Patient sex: M
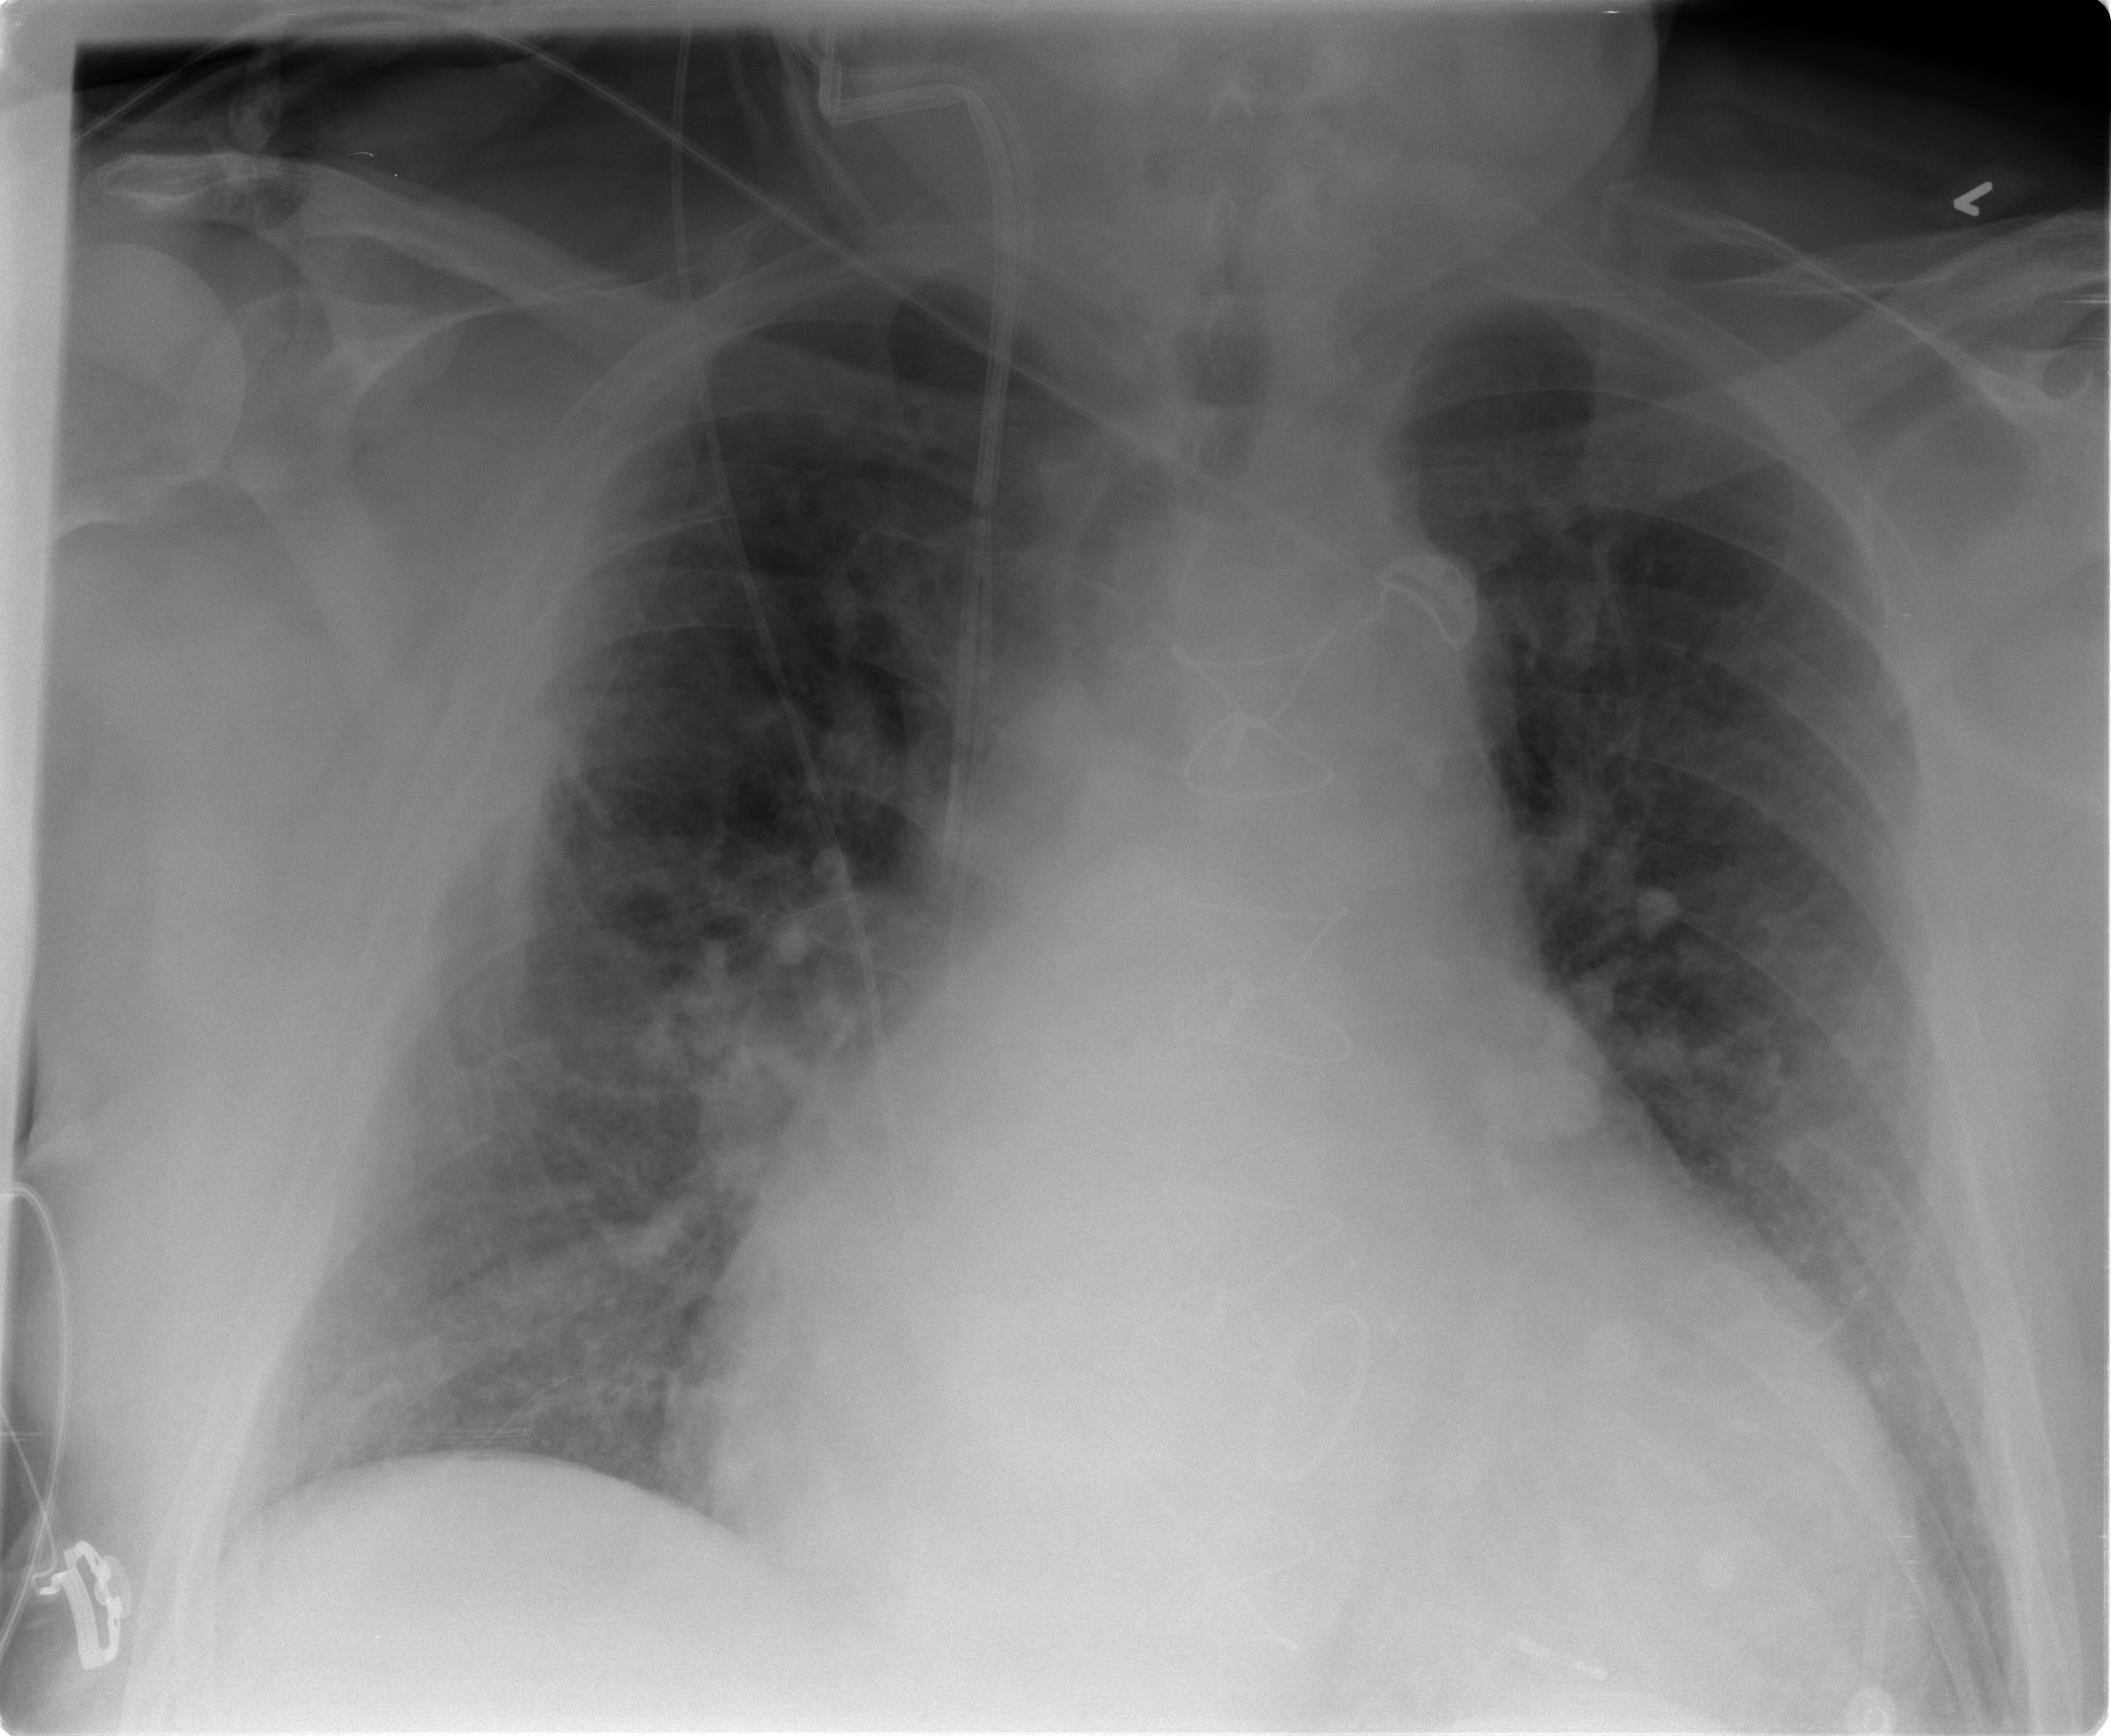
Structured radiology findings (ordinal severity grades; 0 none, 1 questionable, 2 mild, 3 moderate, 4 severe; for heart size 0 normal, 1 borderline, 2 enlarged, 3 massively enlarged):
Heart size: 3
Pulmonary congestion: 3
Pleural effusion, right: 0
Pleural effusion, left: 0
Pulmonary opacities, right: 1
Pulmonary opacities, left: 1
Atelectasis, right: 0
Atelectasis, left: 0